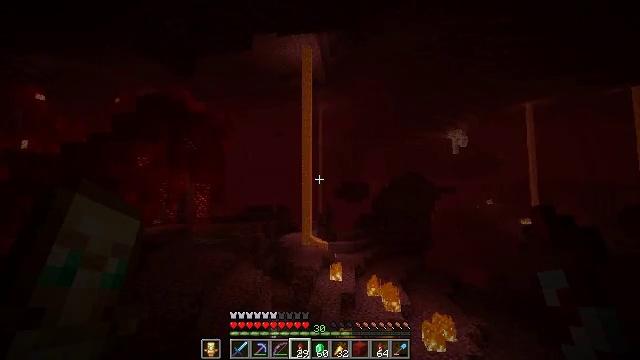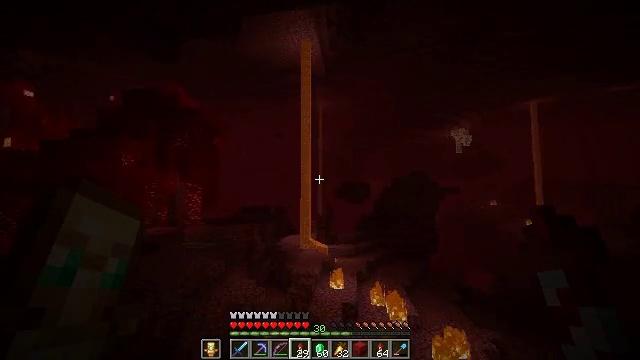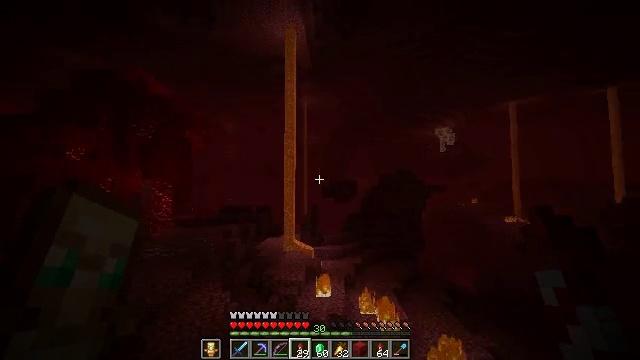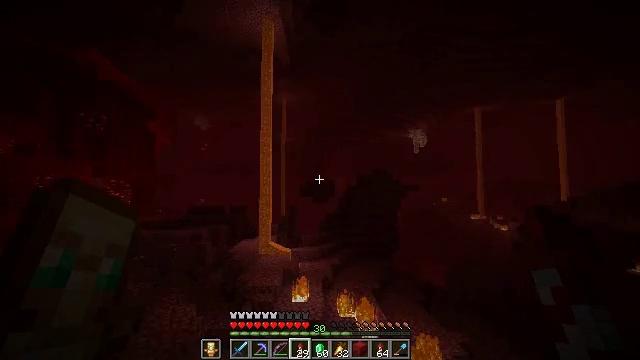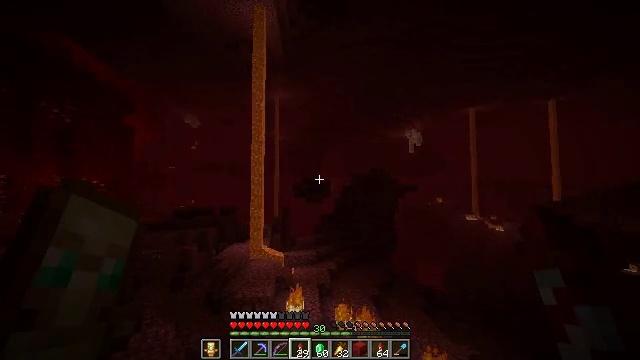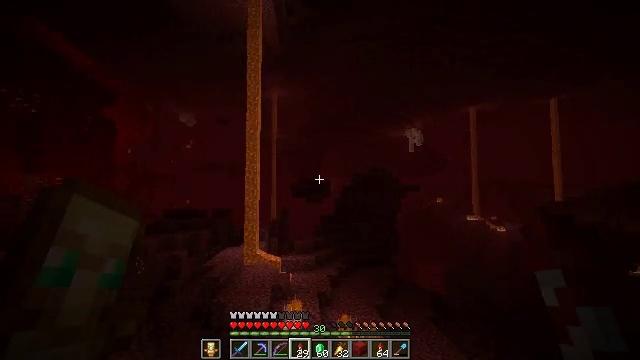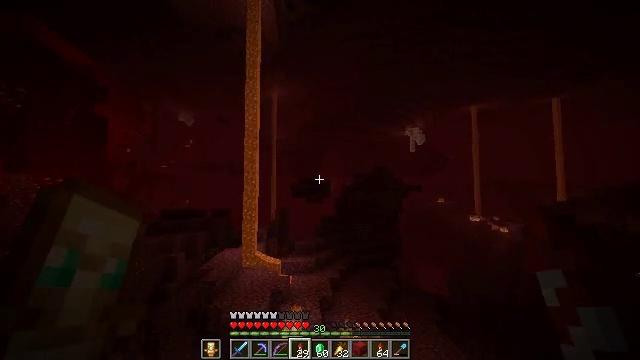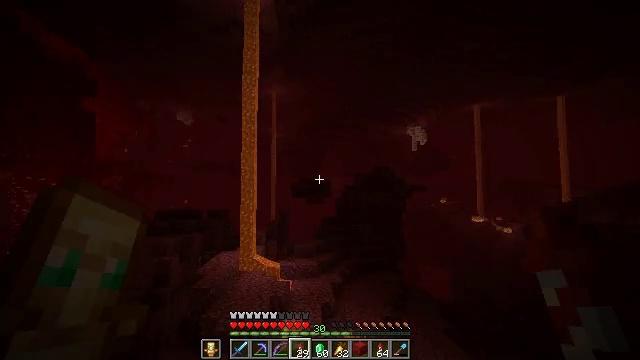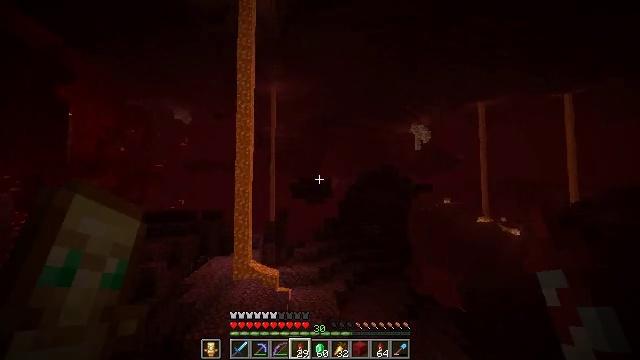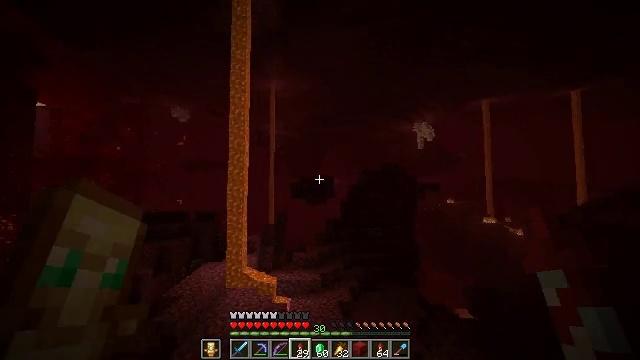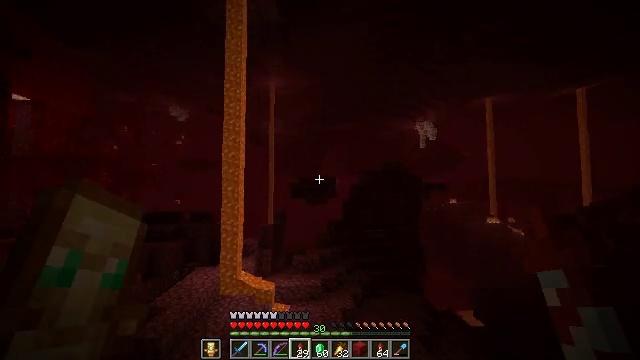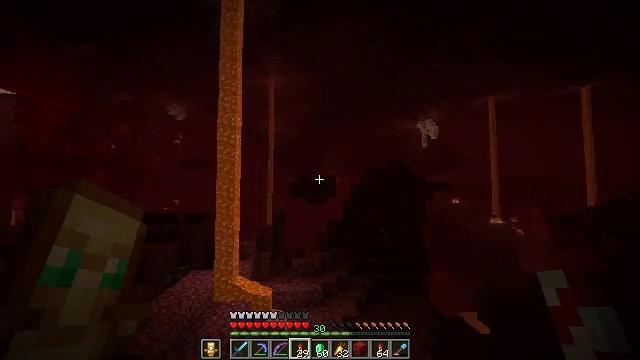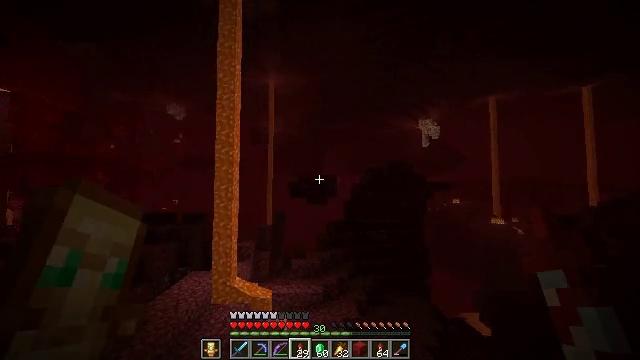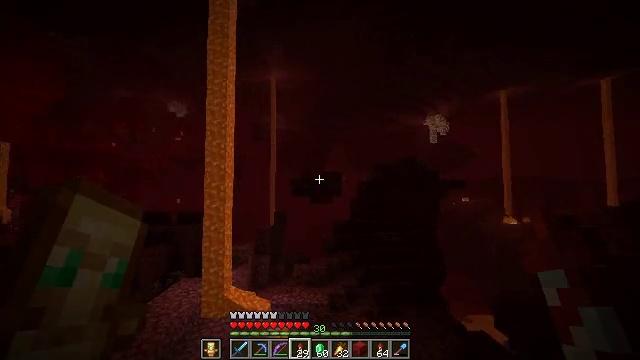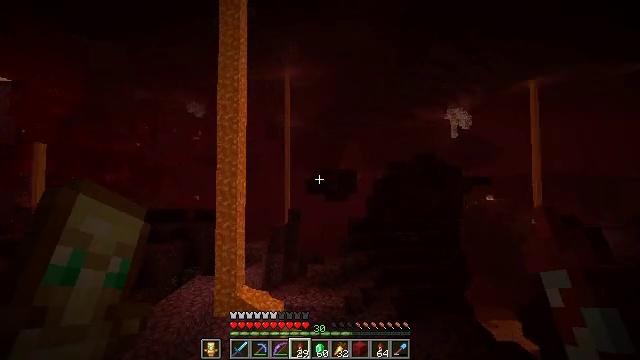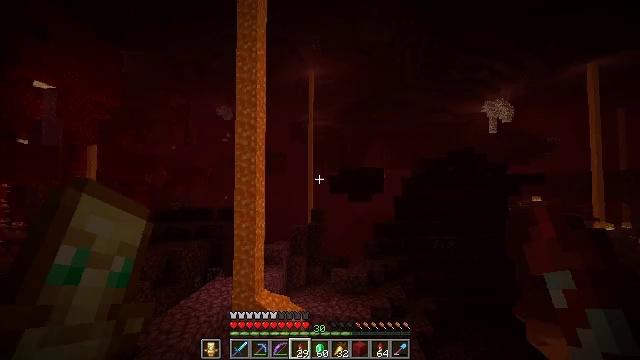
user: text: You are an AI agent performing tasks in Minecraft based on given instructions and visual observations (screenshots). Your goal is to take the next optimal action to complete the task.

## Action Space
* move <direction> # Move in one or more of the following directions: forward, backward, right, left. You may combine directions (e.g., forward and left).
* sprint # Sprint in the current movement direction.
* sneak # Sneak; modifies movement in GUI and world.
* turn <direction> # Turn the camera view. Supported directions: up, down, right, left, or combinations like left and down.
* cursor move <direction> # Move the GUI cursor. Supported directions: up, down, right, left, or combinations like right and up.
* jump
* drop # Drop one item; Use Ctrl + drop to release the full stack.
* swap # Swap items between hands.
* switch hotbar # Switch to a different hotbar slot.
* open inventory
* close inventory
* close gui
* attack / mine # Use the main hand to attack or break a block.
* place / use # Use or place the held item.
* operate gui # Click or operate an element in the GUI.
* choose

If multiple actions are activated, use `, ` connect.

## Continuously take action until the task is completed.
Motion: motion action
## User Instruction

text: Collect nether bricks for building.
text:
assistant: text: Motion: move forward, sprint
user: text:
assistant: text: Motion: move forward, sprint, turn right
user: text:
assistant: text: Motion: move forward, sprint, turn right
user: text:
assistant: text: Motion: move forward, sprint, turn right
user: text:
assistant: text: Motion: move forward, sprint
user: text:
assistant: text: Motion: move forward, sprint
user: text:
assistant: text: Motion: move forward, sprint
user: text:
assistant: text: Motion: move forward, sprint
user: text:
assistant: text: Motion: move forward, sprint
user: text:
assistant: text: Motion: move forward, sprint
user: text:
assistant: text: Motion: move forward, sprint
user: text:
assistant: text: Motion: move forward, sprint
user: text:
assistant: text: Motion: move forward, sprint
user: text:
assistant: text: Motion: move forward, sprint, turn left
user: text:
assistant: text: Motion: move forward, sprint, turn left
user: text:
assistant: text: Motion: move forward, sprint, turn left
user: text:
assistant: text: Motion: move forward, sprint, turn left
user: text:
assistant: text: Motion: move forward, sprint, turn left
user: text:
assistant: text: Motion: move forward, sprint, turn left
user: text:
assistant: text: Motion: move forward, sprint, turn left
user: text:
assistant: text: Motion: move forward, sprint, turn left
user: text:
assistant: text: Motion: move forward, sprint, turn left and up
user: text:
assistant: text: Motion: move forward, sprint, turn left and up
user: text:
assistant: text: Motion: move forward, sprint, turn left and up
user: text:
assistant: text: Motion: move forward, sprint, turn left
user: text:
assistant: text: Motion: move forward, sprint
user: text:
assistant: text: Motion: move forward, sprint, turn left
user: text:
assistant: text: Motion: move forward, sprint
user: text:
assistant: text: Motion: move forward, sprint
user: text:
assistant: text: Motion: move forward, sprint